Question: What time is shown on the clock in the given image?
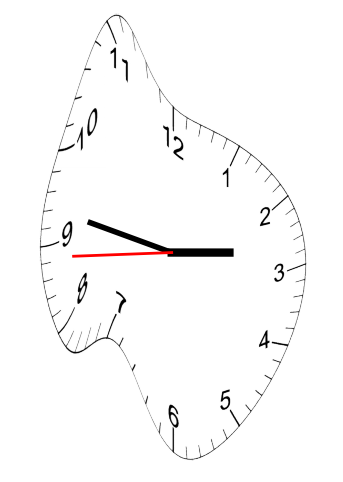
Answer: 02:46:44